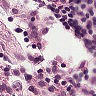
Metastatic tissue present: no